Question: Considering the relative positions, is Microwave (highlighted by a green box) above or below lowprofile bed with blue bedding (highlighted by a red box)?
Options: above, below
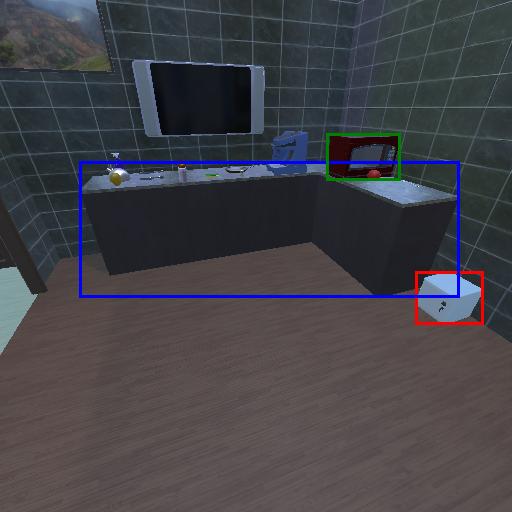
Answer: above